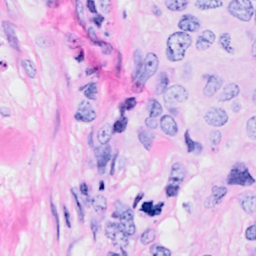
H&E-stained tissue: Breast